Question: I am drawing a circle with a white stroke and a color specified by a property using this code:
'''
- (void)drawRect:(CGRect)rect {
CGContextRef contextRef = UIGraphicsGetCurrentContext();
CGContextClearRect(contextRef, rect);
// Set the border width
CGContextSetLineWidth(contextRef, 1.5);
// Set the circle fill color to GREEN
CGFloat red, green, blue, alpha;
BOOL didConvert = [_routeColor getRed:&red green:&green blue:&blue alpha:&alpha];
CGContextSetRGBFillColor(contextRef, red, green, blue, 1.0);
// Set the cicle border color to BLUE
CGContextSetRGBStrokeColor(contextRef, 255.0, 255.0, 255.0, 1.0);
// Fill the circle with the fill color
CGContextFillEllipseInRect(contextRef, rect);
// Draw the circle border
CGContextStrokeEllipseInRect(contextRef, rect);
}
'''
The image I get back looks like this:

How can I remove the black?
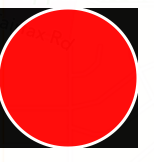
Answer: Set the 'backgroundColor' of the view to '[UIColor clearColor]'.
Note that setting the background color only needs to be done once, when the view is created.